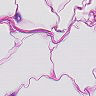
Metastatic tissue present: no